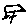
Label: bird